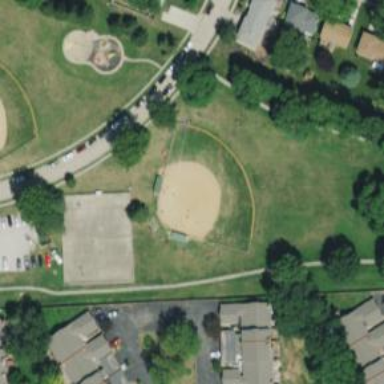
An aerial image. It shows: Baseball pitch for leisure and sports activities.